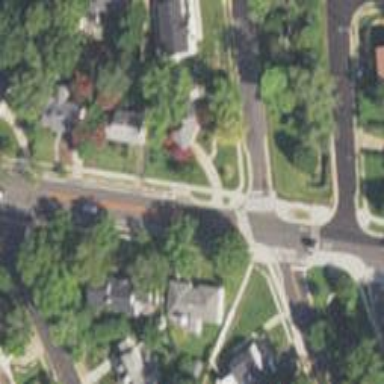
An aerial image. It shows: Marked road crossing.